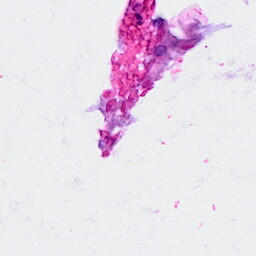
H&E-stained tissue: Breast